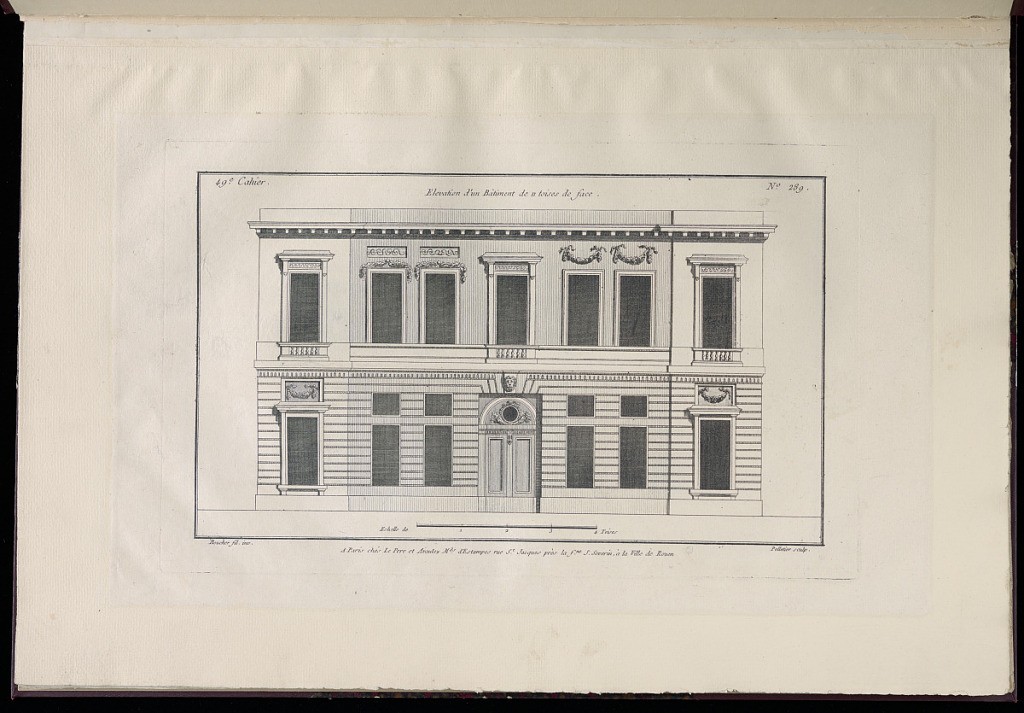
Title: Elevation d'un Batiment de 11 toises de face
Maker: Juste-François Boucher, French, 1736 – 1782
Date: ca. 1775
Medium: Engraving on off white laid paper
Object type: Print
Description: Elevation of a building, with a facade decorated with garlands, reliefs of wave pattern, balustrades, and an overdoor with a rondel and crossed cornucopia. The building is 11 toises; 1 toise is the equivalent of about 3.799 square meters. The plate is signed.